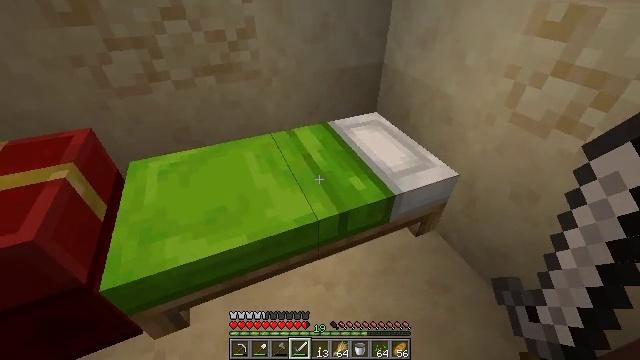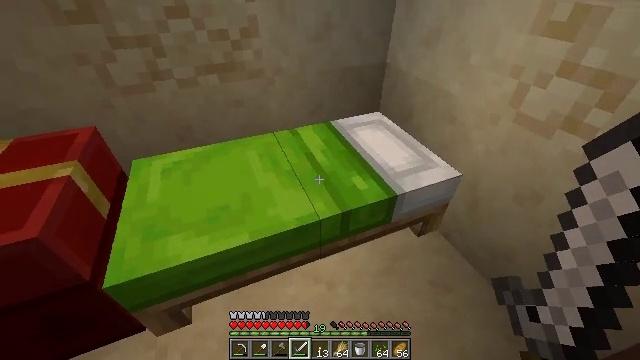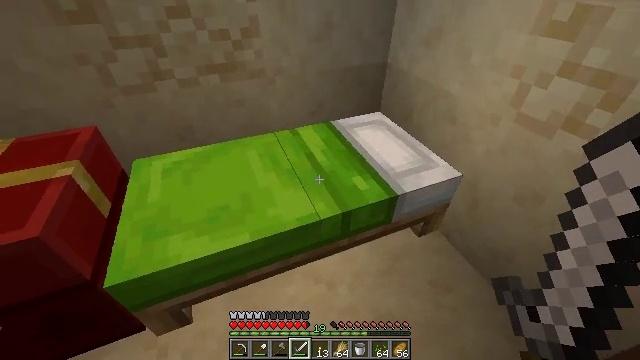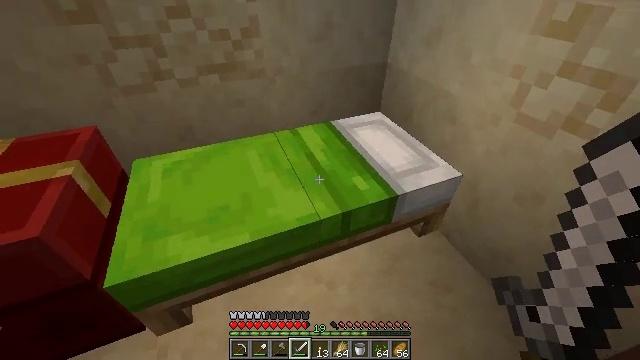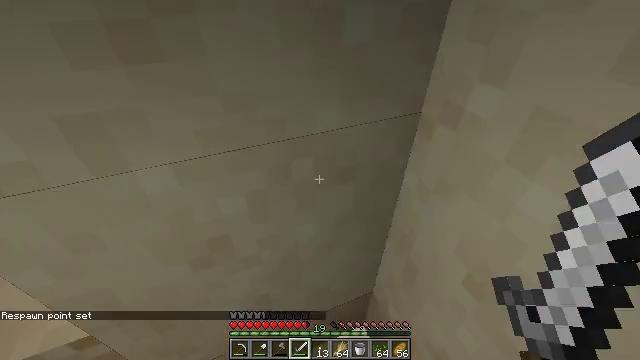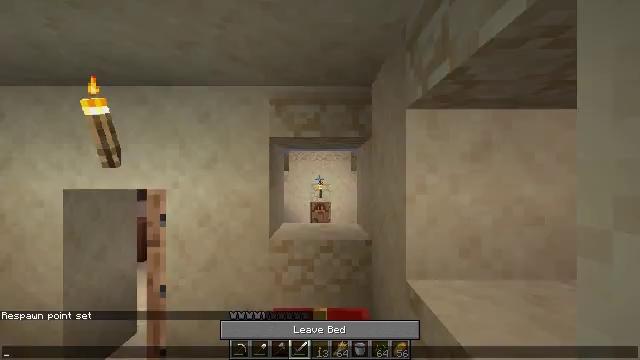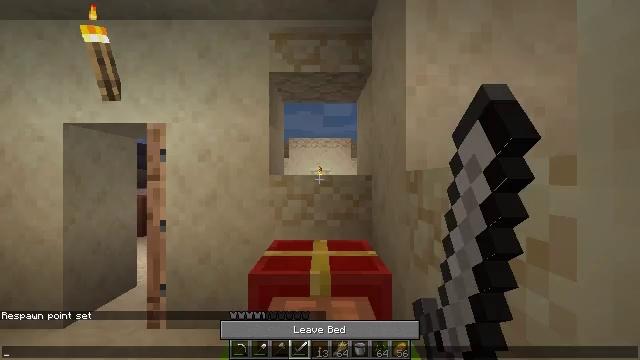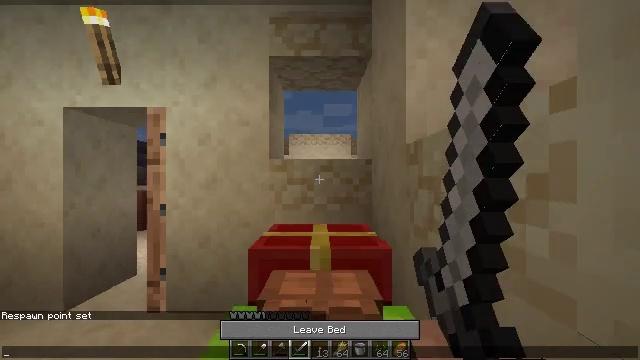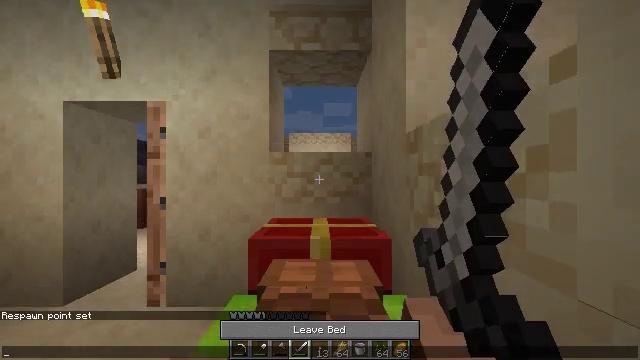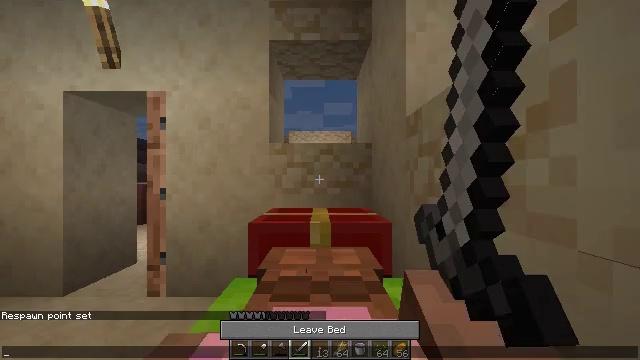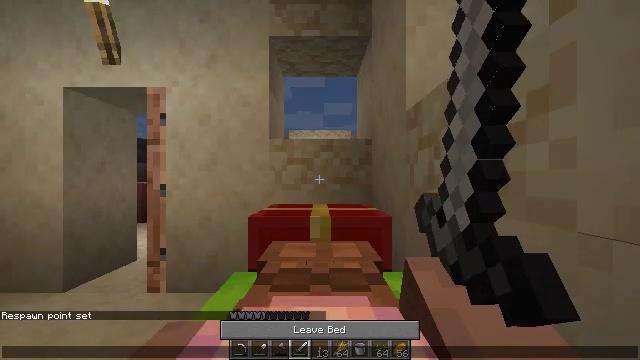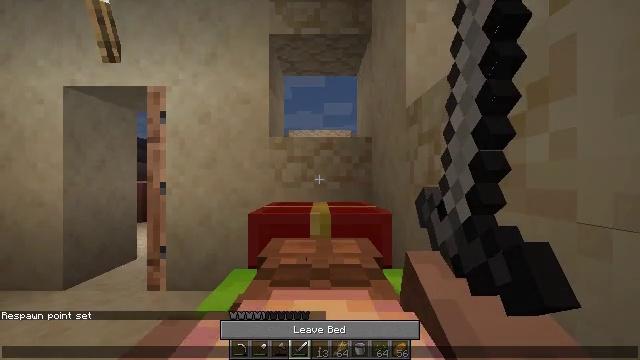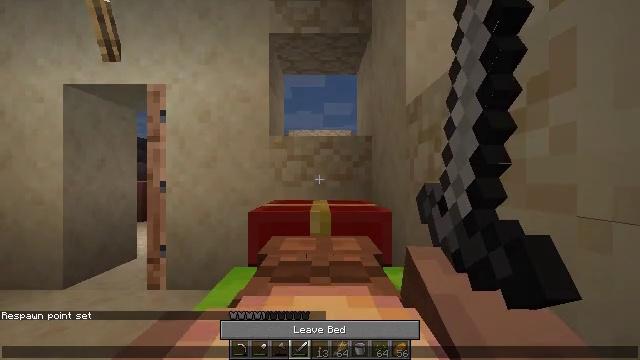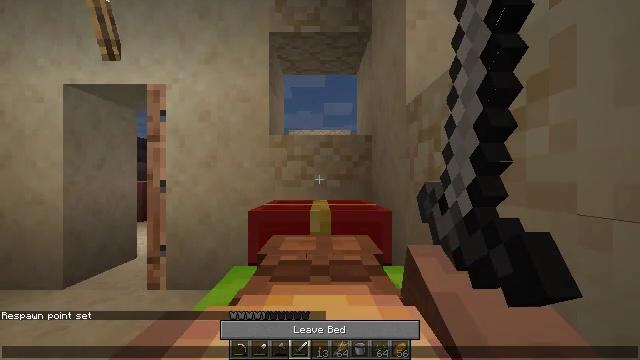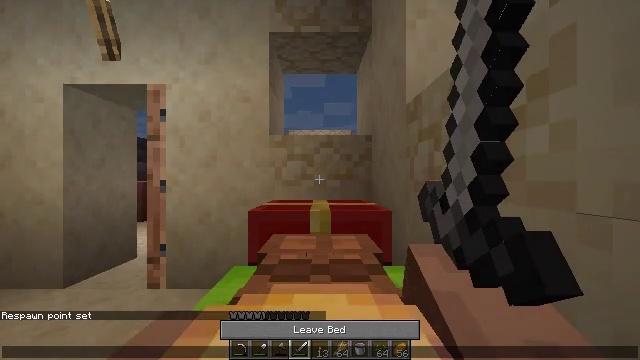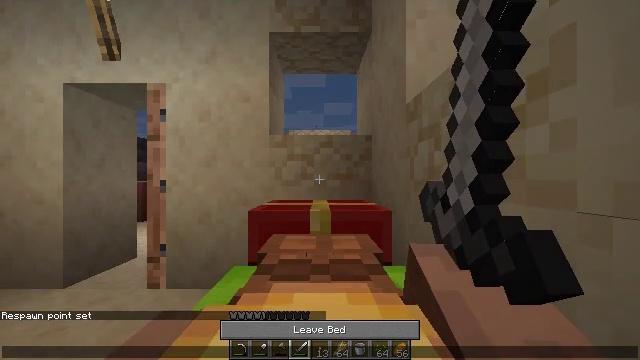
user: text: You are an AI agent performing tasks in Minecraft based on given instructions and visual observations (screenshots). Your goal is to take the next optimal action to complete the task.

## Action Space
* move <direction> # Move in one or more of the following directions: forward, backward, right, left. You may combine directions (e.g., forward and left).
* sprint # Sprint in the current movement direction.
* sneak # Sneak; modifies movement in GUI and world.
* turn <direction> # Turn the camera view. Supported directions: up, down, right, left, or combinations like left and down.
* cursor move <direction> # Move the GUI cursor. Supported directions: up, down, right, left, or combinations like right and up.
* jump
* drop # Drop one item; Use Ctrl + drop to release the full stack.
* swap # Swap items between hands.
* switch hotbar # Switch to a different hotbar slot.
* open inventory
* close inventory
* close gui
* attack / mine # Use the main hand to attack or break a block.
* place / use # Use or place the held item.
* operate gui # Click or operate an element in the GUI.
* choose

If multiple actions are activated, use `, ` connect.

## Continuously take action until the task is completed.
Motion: motion action
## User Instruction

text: drop lime bed
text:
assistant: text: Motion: attack / mine and use / place
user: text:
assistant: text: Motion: attack / mine
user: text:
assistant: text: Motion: attack / mine
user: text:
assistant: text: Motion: attack / mine
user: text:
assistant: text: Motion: turn left, attack / mine
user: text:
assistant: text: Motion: operate gui, open gui
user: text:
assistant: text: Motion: operate gui
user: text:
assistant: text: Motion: operate gui
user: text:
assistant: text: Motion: operate gui
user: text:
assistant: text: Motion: operate gui
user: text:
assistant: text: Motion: operate gui
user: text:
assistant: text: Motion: operate gui
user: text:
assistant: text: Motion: operate gui
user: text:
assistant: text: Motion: operate gui
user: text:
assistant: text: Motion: operate gui
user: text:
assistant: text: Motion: operate gui
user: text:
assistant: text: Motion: operate gui
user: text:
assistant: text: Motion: operate gui
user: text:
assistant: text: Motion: operate gui
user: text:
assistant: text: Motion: operate gui
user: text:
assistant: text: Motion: operate gui
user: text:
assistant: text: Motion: operate gui
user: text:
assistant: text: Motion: operate gui
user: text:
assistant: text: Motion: operate gui
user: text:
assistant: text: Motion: operate gui
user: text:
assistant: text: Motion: operate gui
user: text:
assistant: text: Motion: operate gui
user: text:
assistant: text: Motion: operate gui
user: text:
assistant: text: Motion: operate gui
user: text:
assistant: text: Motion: operate gui